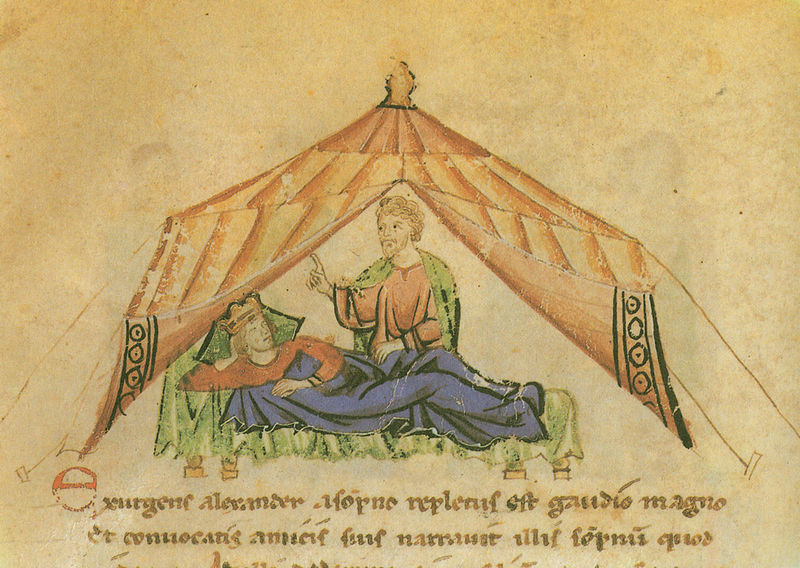
Titel: Alexanderroman
Institution: Leipzig, Stadtbibliothek
Schlagwörter: blau, mann, umhang, grün, bunt, finger, rot, arm, falten, vorhang, decke, krone, schrift, lehrer, kissen, könig, zeigefinger, ornamente, bett, bettdecke, liegend, stütze, text, pergament, betttuch, handschrift, zelt, latein, buchmalerei, alexander, minuskel, erhobener zeigefinger